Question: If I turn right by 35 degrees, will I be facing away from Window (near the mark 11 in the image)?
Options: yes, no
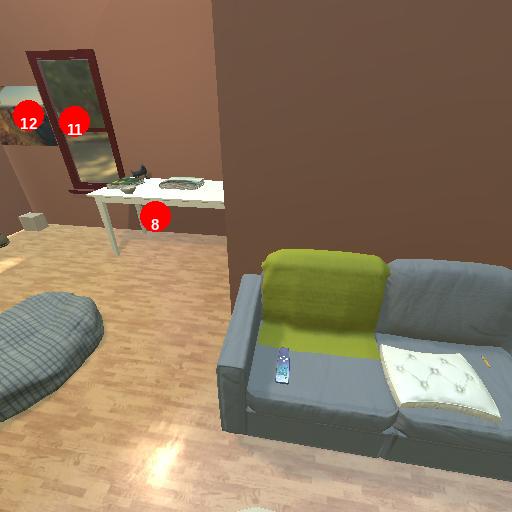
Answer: yes